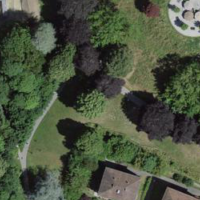
EUNIS habitat code: 53
Species observed at this site:
Impatiens parviflora
Plantago major